Question: I am doing an <URL> of RichTextBox to tell it to use the newest RTF assembly available. I have RTF which displays well in MS word. The same RTF is mal-aligned in a table when viewed in my custom RichTextBox.
Example

Is there any issue with this RTF formatting that will cause this to occur?
'''
{\rtf1\ansi\deff0{\fonttbl{\f0 Arial;}{\f1 Courier New;}}\viewkind4\uc1\pard\lang1033\f0\fs20
{\pard\f0\ul\b Fingerstick Glucose\b0 : Collected: 8/29/2012 5:44:00 AM\ulnon\f0\par}
\par\pard\lang1033\f0\fs20
{\trowd
\cellx4000
\cellx9500
Fingerstick Glucose\intbl\cell
125 mg/dL\intbl\cell
\row}
'''
}
This greatly simplified RTF has the same issue. "cell 1" floats above and out of the table.
'''
{\rtf1\ansi\deff0
\trowd
\cellx1000
\cellx2000
\cellx3000
cell 1\intbl\cell
cell 2\intbl\cell
cell 3\intbl\cell
\row
}
'''
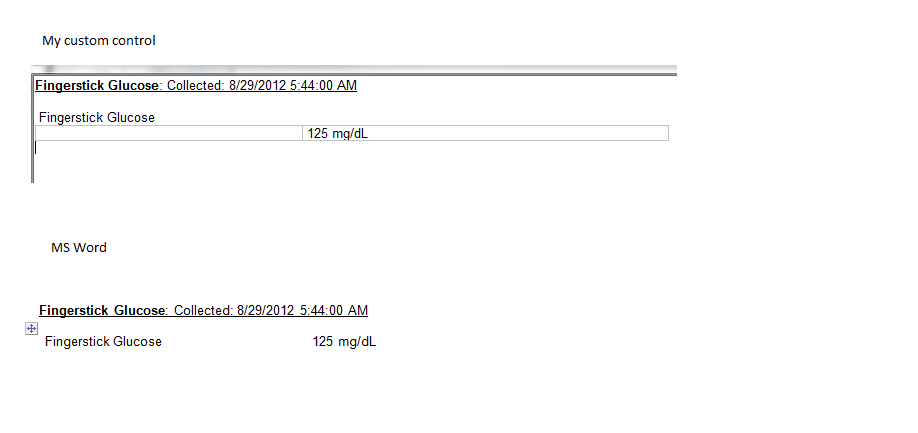
Answer: '\intbl' needs to come before the text.
'''
{
tf1nsi\deff0
rowd
\cellx1000
\cellx2000
\cellx3000
\intbl cell 1\cell
\intbl cell 2\cell
\intbl cell 3\cell
ow
}
'''